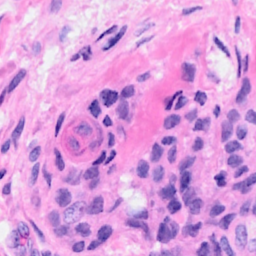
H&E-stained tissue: Breast